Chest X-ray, PA view. Patient: 48 years old, sex F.
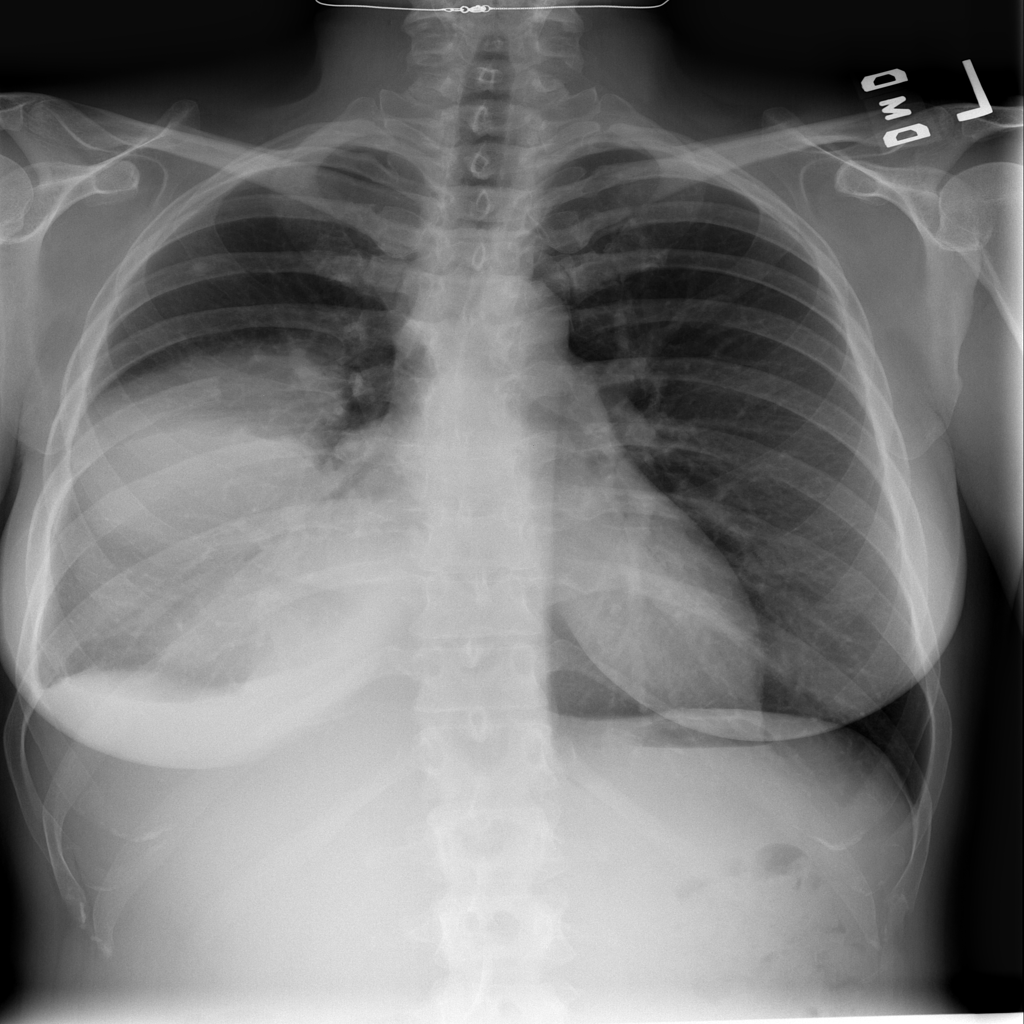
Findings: Atelectasis, Infiltration, Mass, Nodule